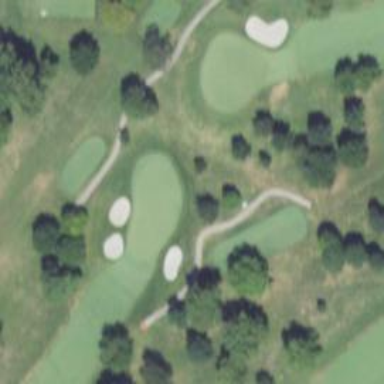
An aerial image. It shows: Service road used as golf cart path.